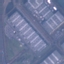
Land use / land cover class: Industrial